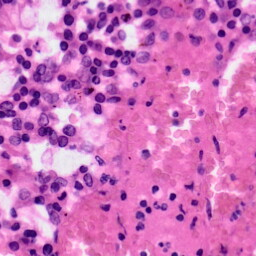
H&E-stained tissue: Colon